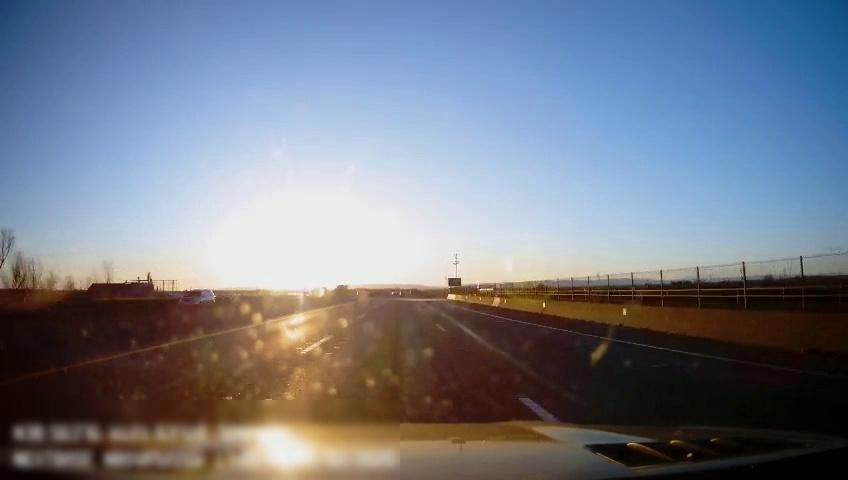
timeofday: Day
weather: Sunny
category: Drivable Space
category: Vehicles | SUV
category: Lanes | Alternate Lane
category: Lanes | Current Lane
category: Lanes | Current Lane
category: Lanes | Alternate Lane
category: Traffic | Signs